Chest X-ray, PA view. Patient: 37 years old, sex M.
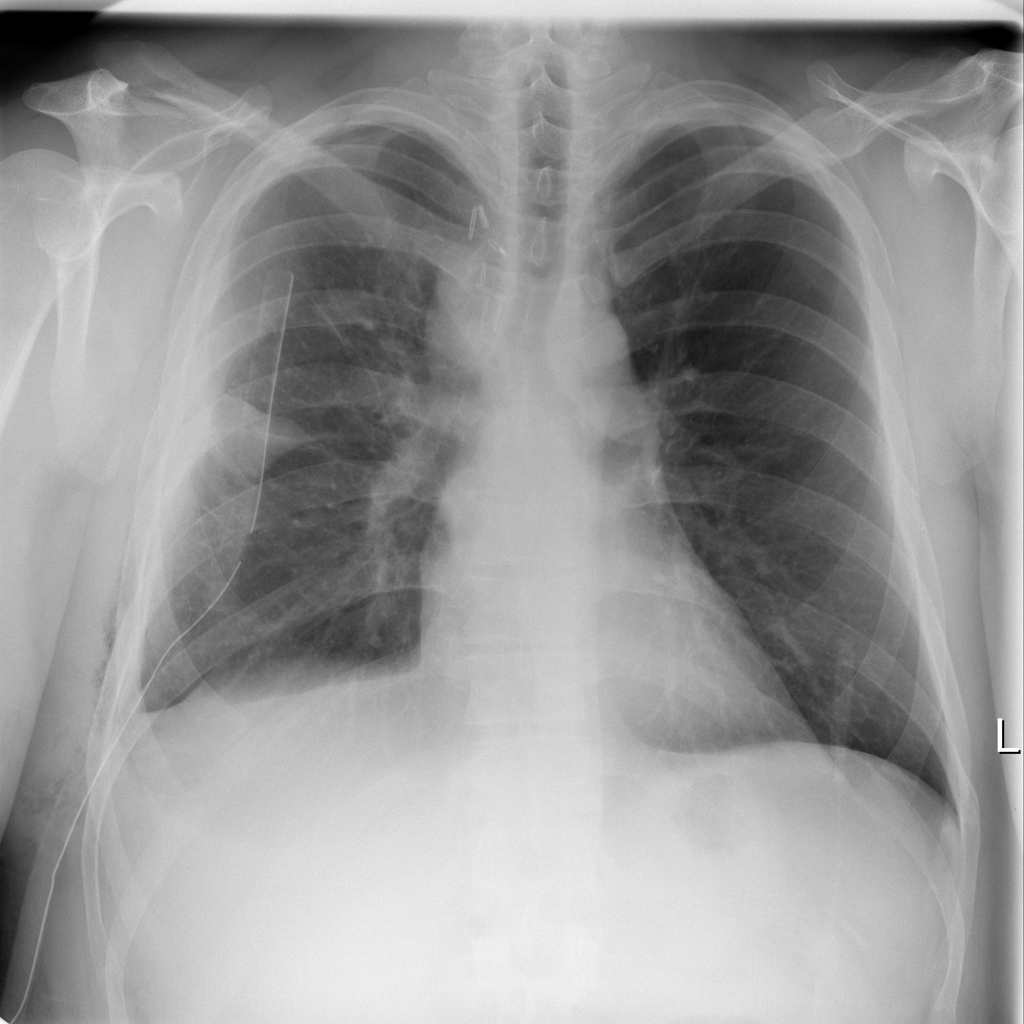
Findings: No Finding